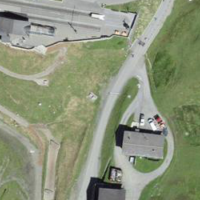
EUNIS habitat code: 23
Species observed at this site:
Crepis aurea
Campanula thyrsoides